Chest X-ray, PA view. Patient: 66 years old, sex M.
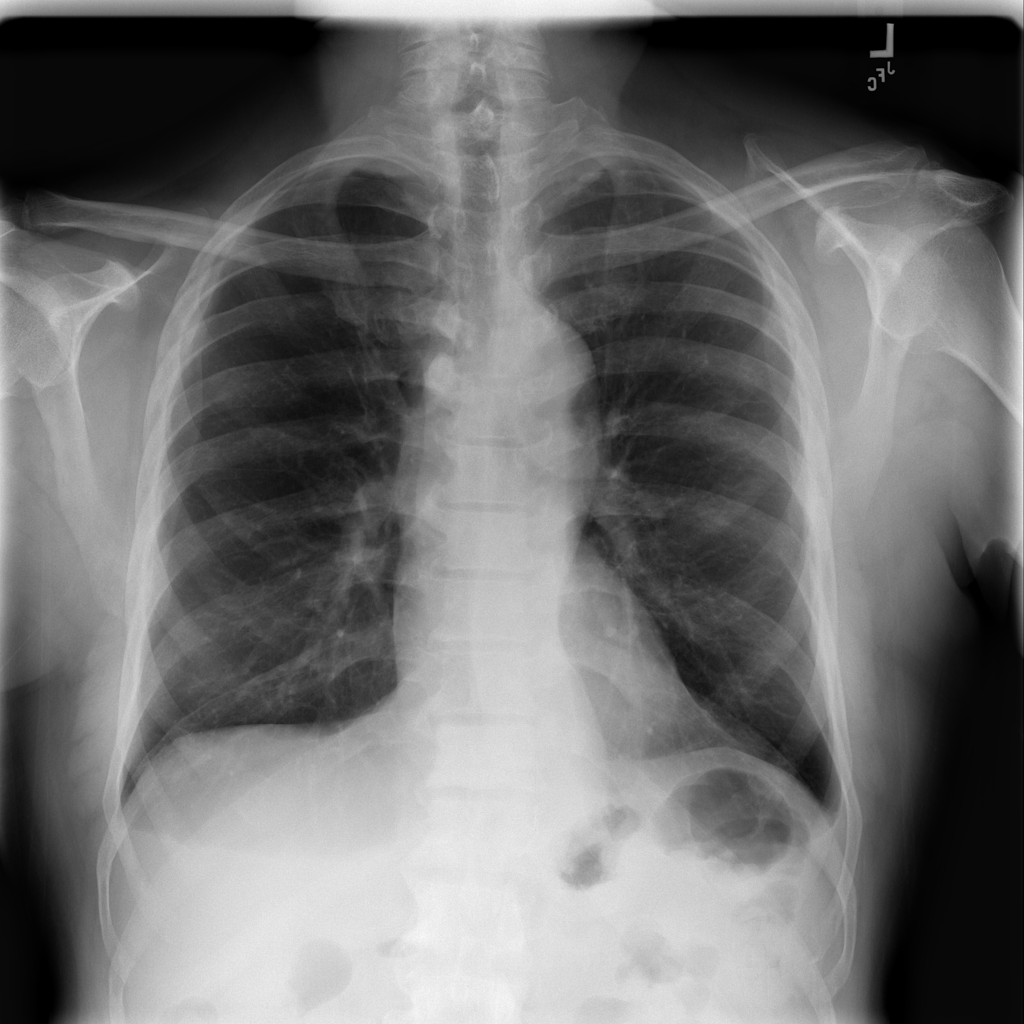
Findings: Effusion